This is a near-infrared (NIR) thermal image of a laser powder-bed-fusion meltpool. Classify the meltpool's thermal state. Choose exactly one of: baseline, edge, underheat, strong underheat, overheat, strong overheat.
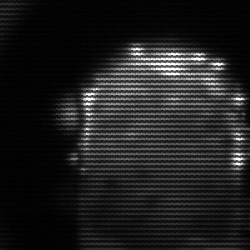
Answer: baseline